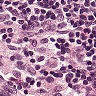
Metastatic tissue present: no